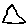
Label: triangle